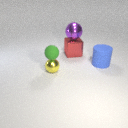
large purple metal sphere above large red metal cube